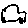
Label: car